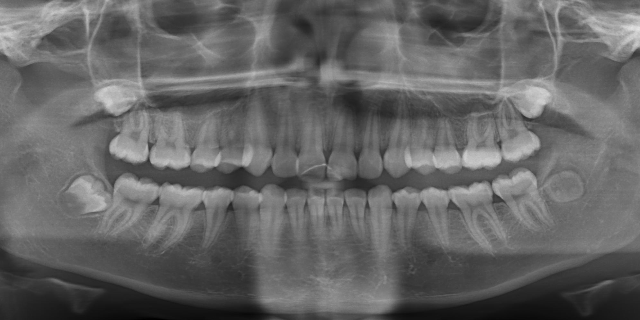
adult